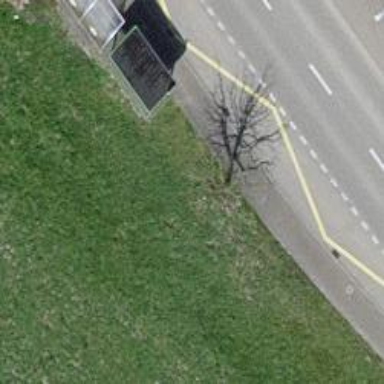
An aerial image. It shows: Bus stop with platform for public transport.